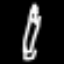
Label: pencil